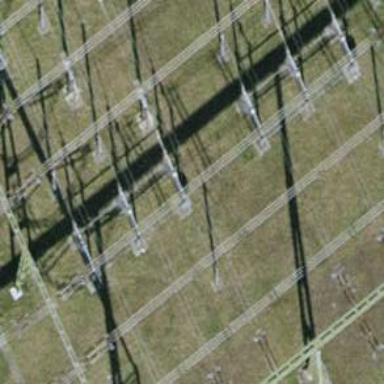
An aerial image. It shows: Bay for power line.